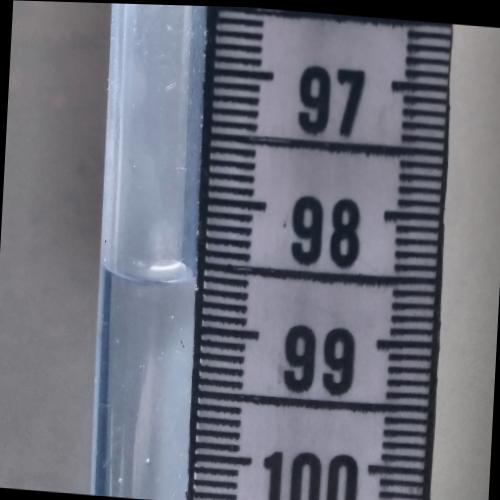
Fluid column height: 98.6 cm